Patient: sex M, age 70
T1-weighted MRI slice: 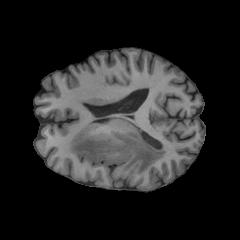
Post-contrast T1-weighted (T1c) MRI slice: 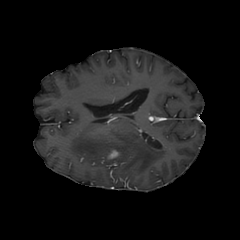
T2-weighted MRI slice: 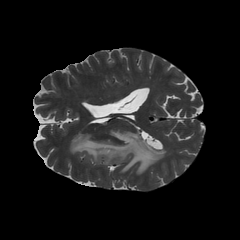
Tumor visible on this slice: yes
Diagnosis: Glioblastoma, IDH-wildtype
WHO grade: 4